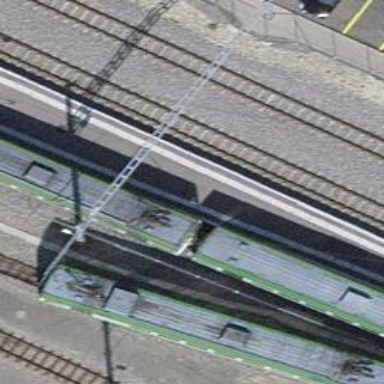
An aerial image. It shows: Narrow-gauge railway track with 1 electrified contact line.